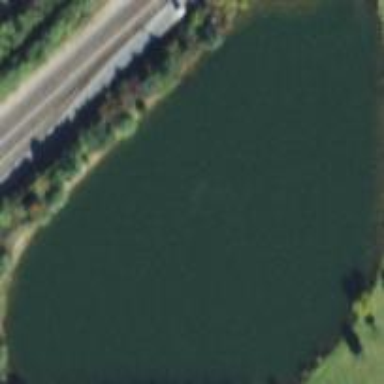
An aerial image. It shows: Pond surrounded by natural water.